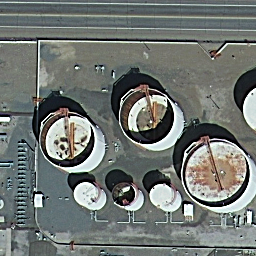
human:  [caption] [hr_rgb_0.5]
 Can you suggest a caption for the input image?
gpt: Some storage tanks are scattered distributed on the ground .

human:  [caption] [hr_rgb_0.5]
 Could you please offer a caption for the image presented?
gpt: Some storage tanks are scattered distributed on the ground .

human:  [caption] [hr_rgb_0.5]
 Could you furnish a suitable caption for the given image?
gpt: There are some storage tanks scattered distributed on the ground .

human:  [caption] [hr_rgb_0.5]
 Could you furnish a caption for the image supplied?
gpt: There are some storage tanks scattered distributed on the ground .

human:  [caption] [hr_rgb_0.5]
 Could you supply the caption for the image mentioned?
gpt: Some storage tanks are scattered distributed on the ground .